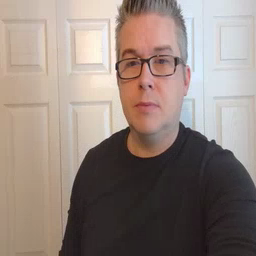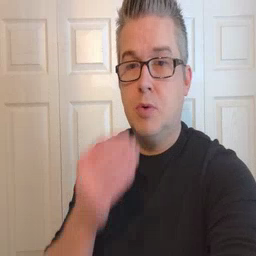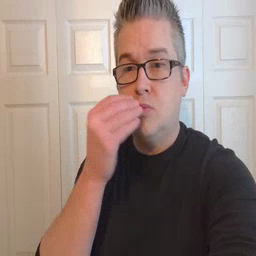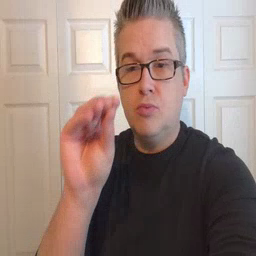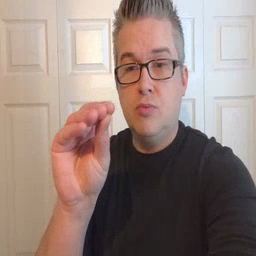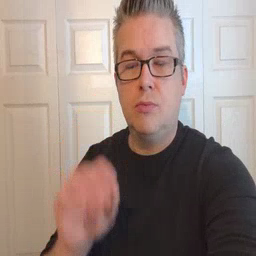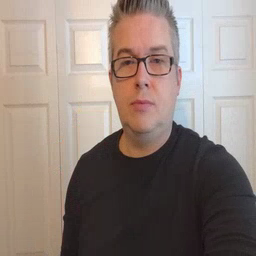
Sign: kiss